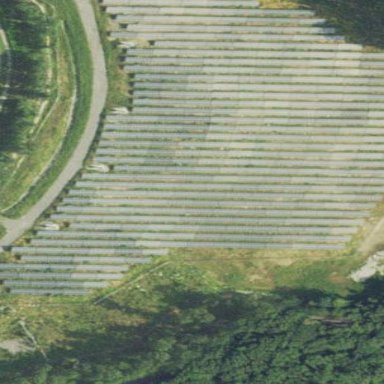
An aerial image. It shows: Solar power plant enclosed by fence. The plant generates electricity using photovoltaic technology.